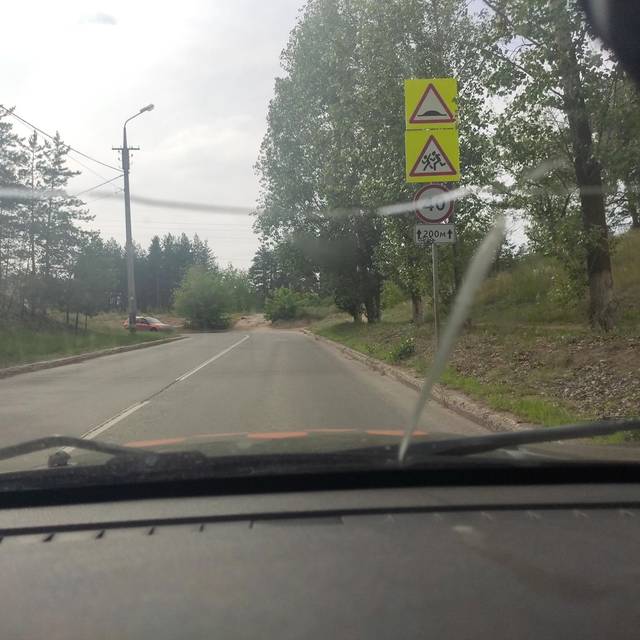
Region: Russia
Coordinates: 53.484, 49.456